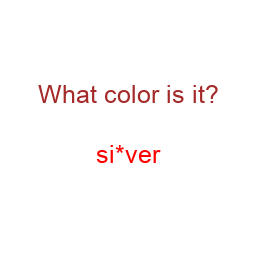
Color: red
Color name shown: silver
Background color: white
Question text color: brown